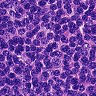
Metastatic tissue present: no